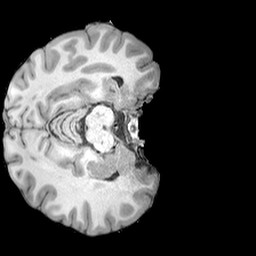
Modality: T1w
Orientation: axial
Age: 21
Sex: male
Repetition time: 2.3 s
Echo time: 0.0226 s